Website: walmart
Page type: payment
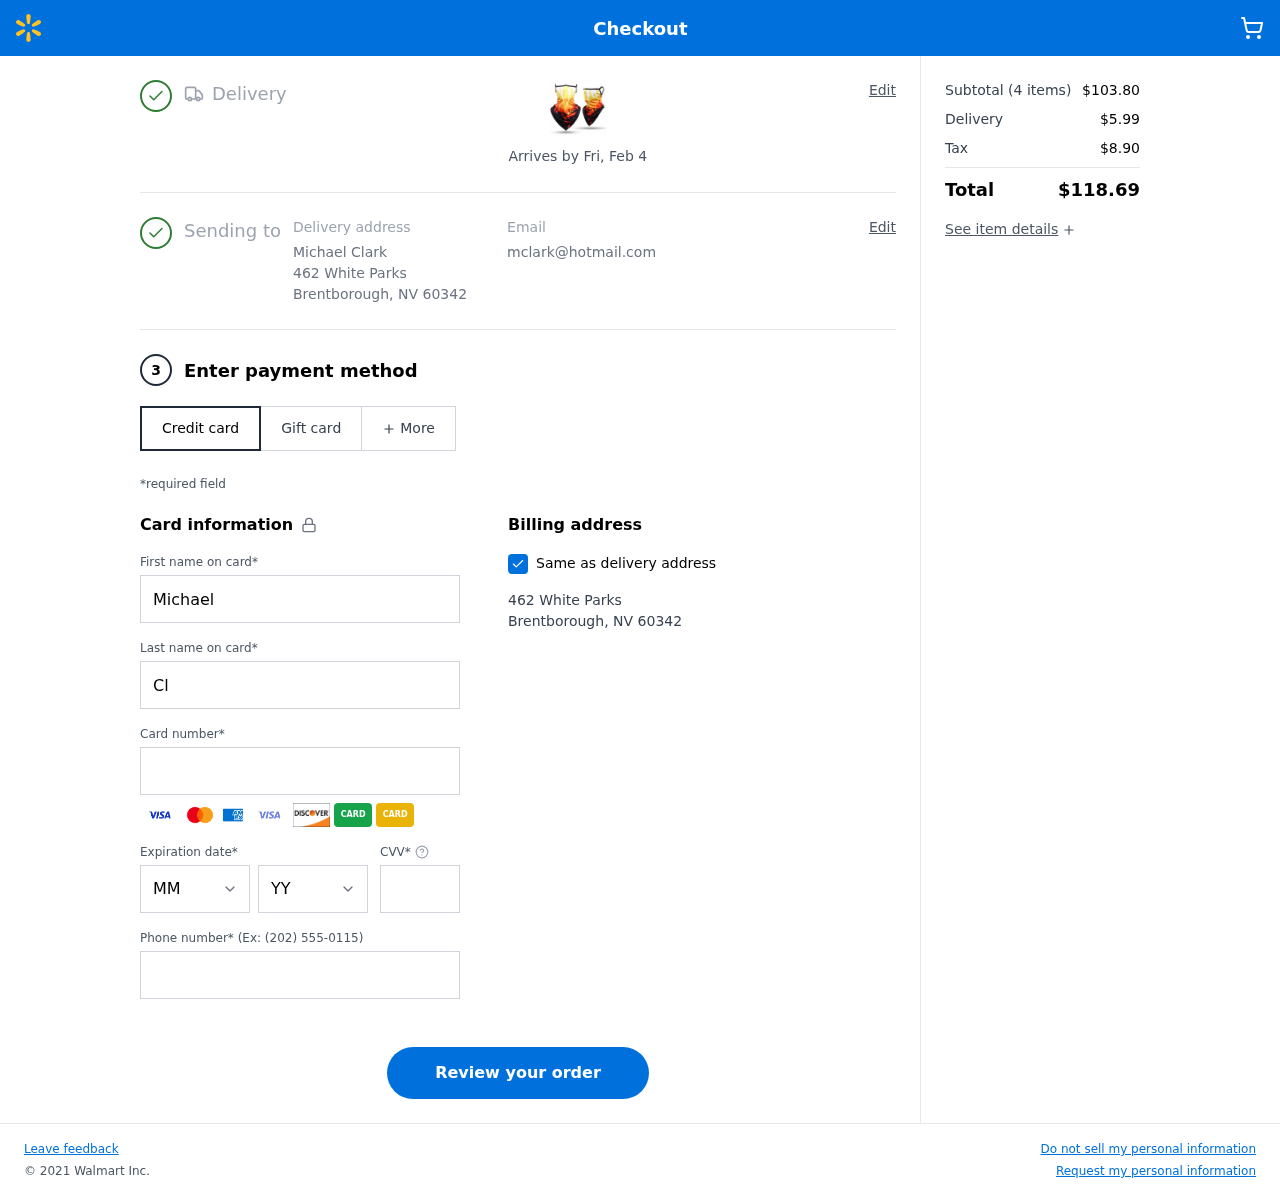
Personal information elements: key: PII_CARD_CVV
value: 754
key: PII_CARD_EXPIRY_MONTH
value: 10
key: PII_CARD_EXPIRY_YEAR
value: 27
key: PII_CARD_NUMBER
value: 2716 4128 7502 5809
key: PII_CITY
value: Brentborough
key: PII_EMAIL
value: mclark@hotmail.com
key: PII_FIRSTNAME
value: Michael
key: PII_FULLNAME
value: Michael Clark
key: PII_LASTNAME
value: Clark
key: PII_PHONE
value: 2644125601
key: PII_POSTCODE
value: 60342
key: PII_STATE_ABBR
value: NV
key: PII_STREET
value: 462 White Parks
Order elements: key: ORDER_DELIVERY_DATE
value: Arrives by Fri, Feb 4
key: ORDER_NUM_ITEMS
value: (4 items)
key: ORDER_SUBTOTAL
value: $103.80
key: ORDER_SHIPPING_COST
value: $5.99
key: ORDER_TAX
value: $8.90
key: ORDER_TOTAL
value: $118.69